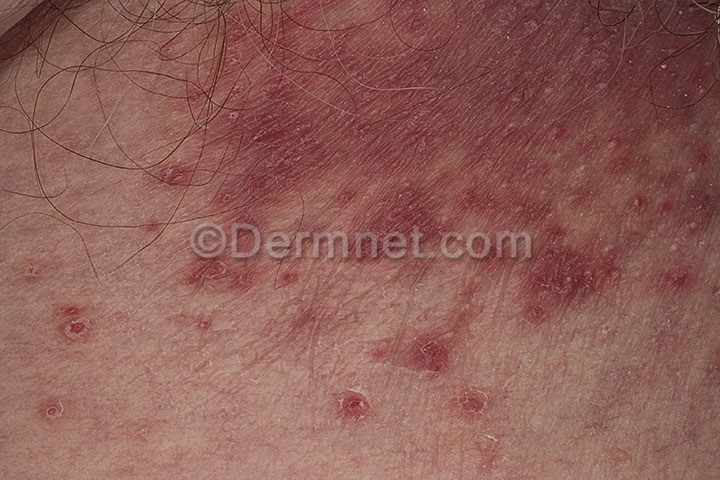
Disease: Tinea Ringworm Candidiasis and other Fungal Infections